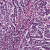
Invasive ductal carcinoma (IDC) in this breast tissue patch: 1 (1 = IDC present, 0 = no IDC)